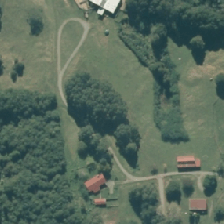
Land cover: manuka_kanuka